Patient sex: M
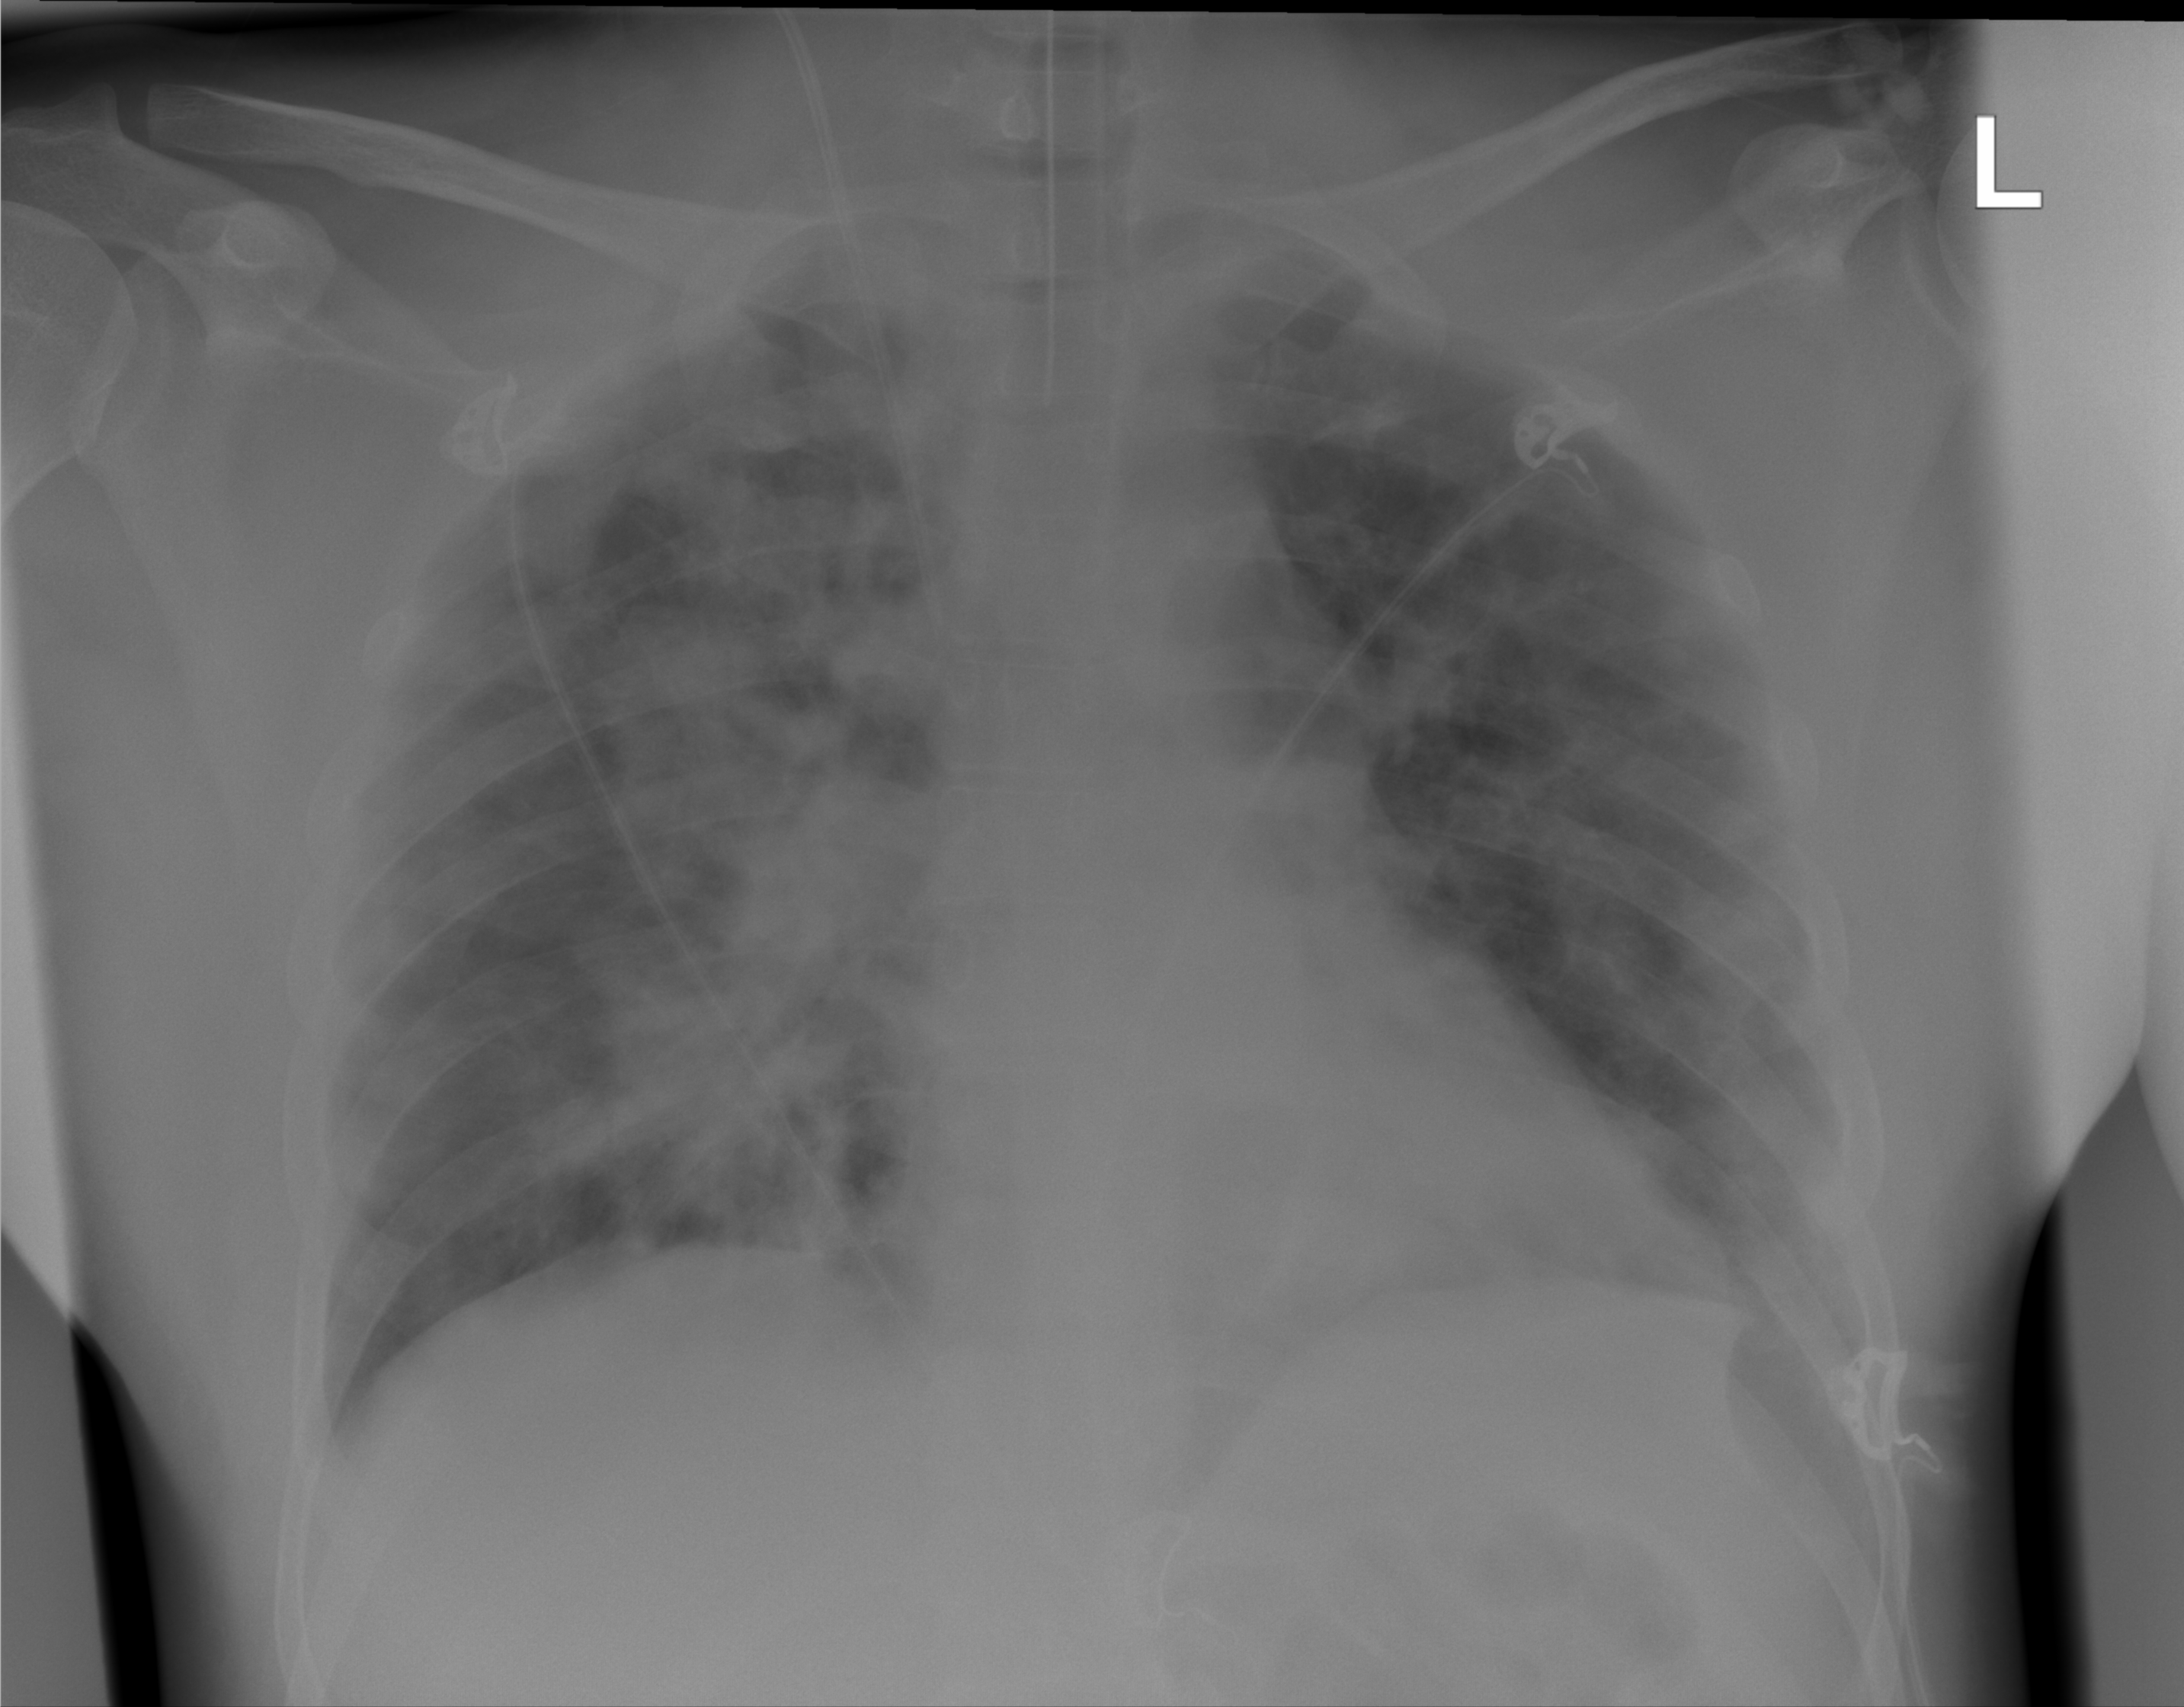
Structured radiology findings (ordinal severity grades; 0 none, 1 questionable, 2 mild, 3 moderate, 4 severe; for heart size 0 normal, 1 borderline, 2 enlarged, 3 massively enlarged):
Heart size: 0
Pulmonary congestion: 0
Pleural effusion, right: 0
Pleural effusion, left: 2
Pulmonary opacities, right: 4
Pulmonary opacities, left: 3
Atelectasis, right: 0
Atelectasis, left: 2